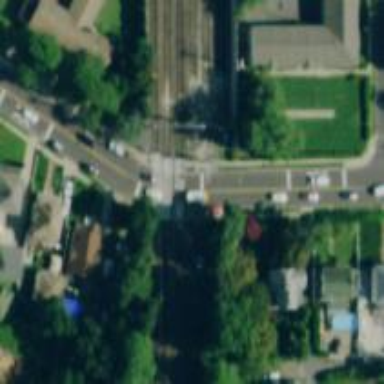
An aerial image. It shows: Railway crossing.